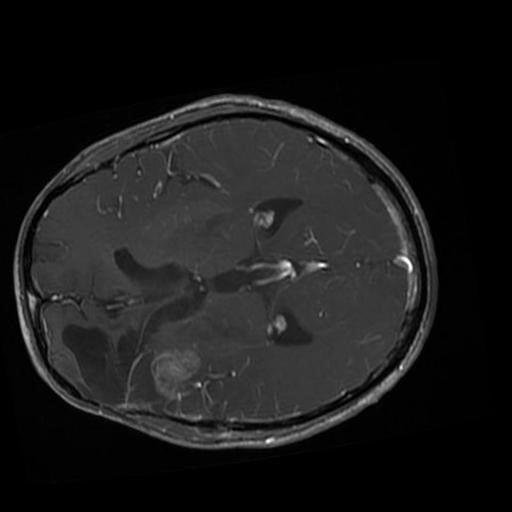
Label: brain_glioma